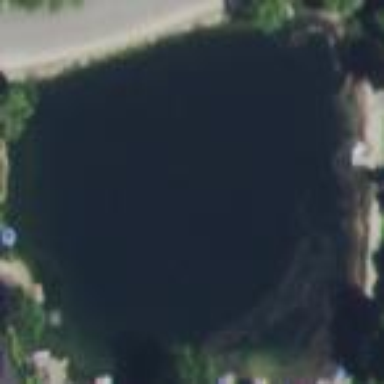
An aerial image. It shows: Pond surrounded by natural water.